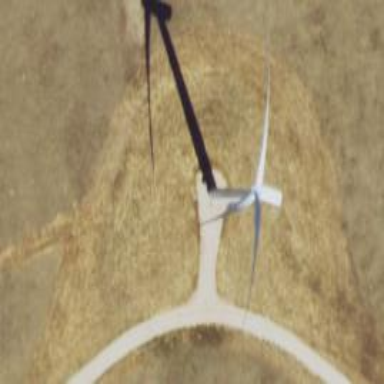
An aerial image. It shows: Wind generator in the form of horizontal axis wind turbine.